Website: lowes
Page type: receipt
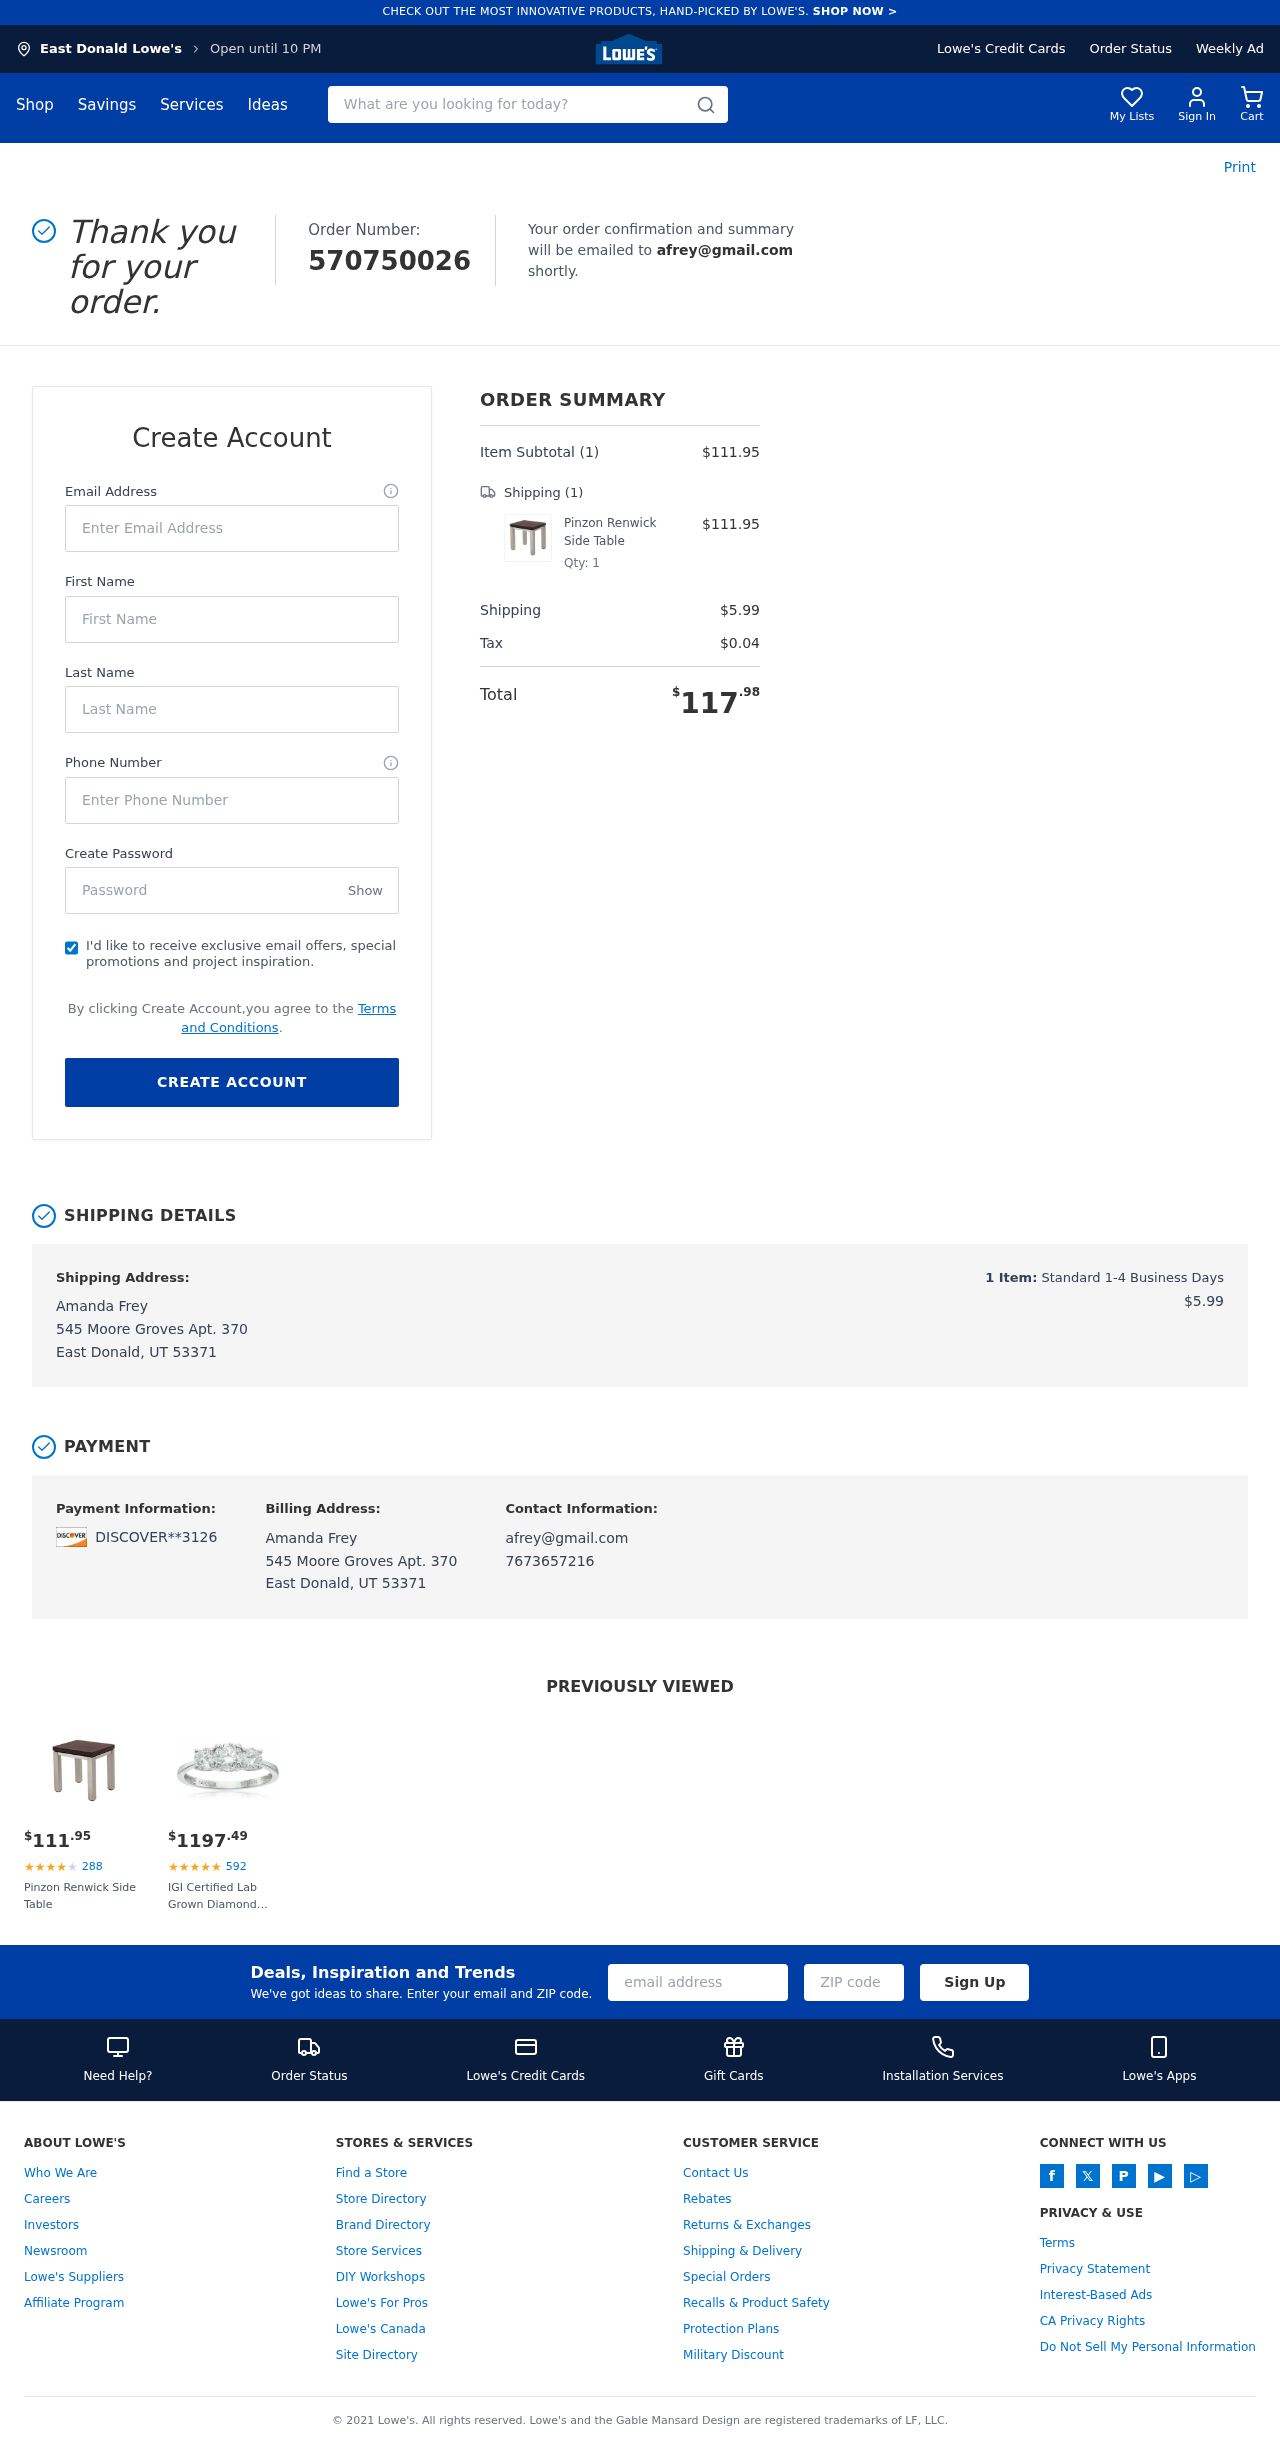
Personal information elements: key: PII_CARD_LAST4
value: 3126
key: PII_CARD_TYPE
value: DISCOVER
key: PII_CITY
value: East Donald
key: PII_EMAIL
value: afrey@gmail.com
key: PII_FULLNAME
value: Amanda Frey
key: PII_PHONE
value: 7673657216
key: PII_STREET
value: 545 Moore Groves Apt. 370
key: PII_FIRSTNAME
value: Amanda
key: PII_LASTNAME
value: Frey
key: PII_CITY_STATE_ZIP
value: East Donald, UT 53371
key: PII_GIFT_FIRSTNAME
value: Amanda
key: PII_FULLNAME2
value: Amanda Frey
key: PII_FULLNAME3
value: Amanda Frey
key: PII_FIRSTNAME2
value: Amanda
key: PII_FIRSTNAME3
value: Amanda
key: PII_LASTNAME2
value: Frey
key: PII_LASTNAME3
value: Frey
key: PII_FIRSTNAME_DERIVED
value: Amanda
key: PII_LASTNAME_DERIVED
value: Frey
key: PII_FULLNAME_DERIVED
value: Amanda Frey
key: PII_NAME_FULL_DERIVED
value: Amanda Frey
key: PII_STREET2
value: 545 Moore Groves Apt. 370
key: PII_CITY_STATE_ZIP2
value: East Donald, UT 53371
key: PII_EMAIL2
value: afrey@gmail.com
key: PII_EMAIL3
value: afrey@gmail.com
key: PII_PHONE_LINE
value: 7216
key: PII_PHONE_SUFFIX
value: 7216
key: PII_PHONE2
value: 7673657216
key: PII_PHONE3
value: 7673657216
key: PII_PHONE_NUMERIC
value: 7673657216
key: PII_PHONE_LINE_NUMERIC
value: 7216
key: PII_PHONE_SUFFIX_NUMERIC
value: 7216
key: PII_PHONE2_NUMERIC
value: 7673657216
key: PII_PHONE3_NUMERIC
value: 7673657216
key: PII_PHONE_DIGITS
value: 7673657216
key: PII_PHONE_LAST4
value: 7216
Product elements: key: PRODUCT1_NAME
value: Pinzon Renwick Side Table
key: PRODUCT1_PRICE
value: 111.95
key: PRODUCT1_QUANTITY
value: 1
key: PRODUCT2_NAME
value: IGI Certified Lab Grown Diamond Anniversary Ring in 14k White Gold (1.0 CT.TW., I-J Color, SI1-SI2 C
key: PRODUCT2_NUM_RATINGS
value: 592
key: PRODUCT2_PRICE
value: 1197.49
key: PRODUCT1_PRICE2
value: $111.95
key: PRODUCT1_RATING2
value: ★
★
★
★
★
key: PRODUCT1_NUM_RATINGS2
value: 288
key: PRODUCT1_NAME2
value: Pinzon Renwick Side Table
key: PRODUCT2_RATING
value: ★
★
★
★
★
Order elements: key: ORDER_ID
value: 570750026
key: ORDER_NUM_ITEMS
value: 1
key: ORDER_SUBTOTAL
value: $111.95
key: ORDER_NUM_ITEMS2
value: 1
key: ORDER_SHIPPING_COST
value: $5.99
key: ORDER_TAX
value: $0.04
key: ORDER_TOTAL
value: $117.98
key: ORDER_NUM_ITEMS3
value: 1
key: ORDER_SHIPPING_COST2
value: $5.99
Search elements: key: HEADER_SEARCH
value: What are you looking for today?